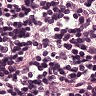
Metastatic tissue present: no